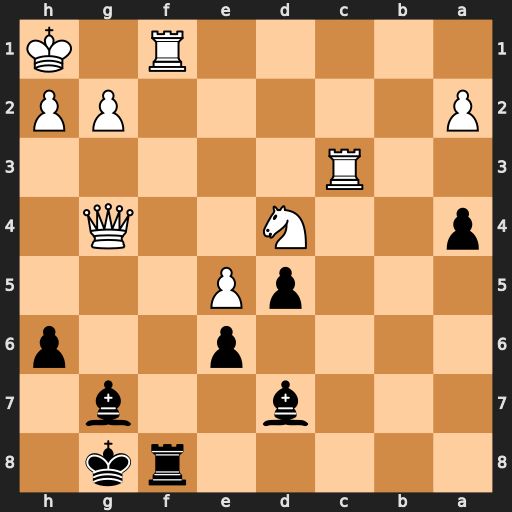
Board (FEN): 5rk1/3b2b1/4p2p/3pP3/p2N2Q1/2R5/P5PP/5R1K
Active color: b
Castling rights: -
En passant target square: -
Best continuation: Rxf1#